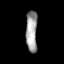
Tissue: prostate
Cell type: T cells
Senescence score: 0.3588
Nuclear area (px): 461
Mean DAPI intensity: 159.41